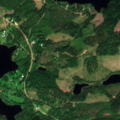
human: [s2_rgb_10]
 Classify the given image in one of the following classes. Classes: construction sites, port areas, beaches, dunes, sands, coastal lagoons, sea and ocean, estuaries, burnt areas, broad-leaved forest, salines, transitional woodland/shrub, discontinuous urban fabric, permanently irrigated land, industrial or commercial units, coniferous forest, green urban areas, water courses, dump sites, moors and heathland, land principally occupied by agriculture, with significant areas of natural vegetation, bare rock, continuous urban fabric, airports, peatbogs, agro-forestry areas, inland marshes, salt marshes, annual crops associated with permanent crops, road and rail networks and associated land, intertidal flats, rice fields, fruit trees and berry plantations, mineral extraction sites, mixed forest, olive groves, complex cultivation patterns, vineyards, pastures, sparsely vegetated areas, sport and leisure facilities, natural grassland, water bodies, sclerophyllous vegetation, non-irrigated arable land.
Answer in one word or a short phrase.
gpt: broad-leaved forest, coniferous forest, mixed forest, transitional woodland/shrub, water bodies